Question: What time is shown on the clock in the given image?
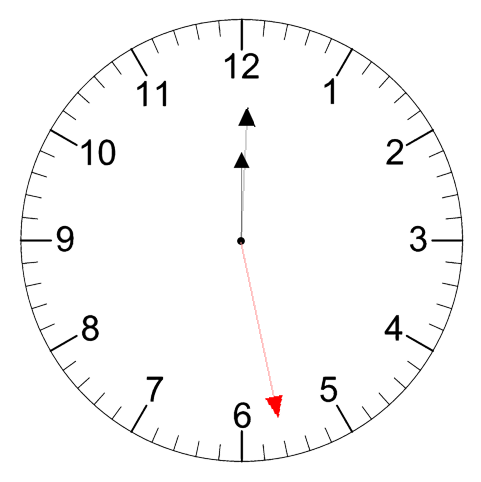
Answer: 12:00:28